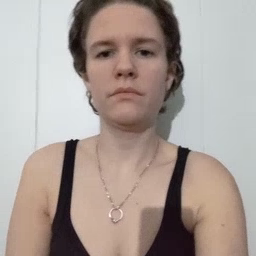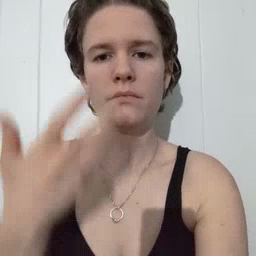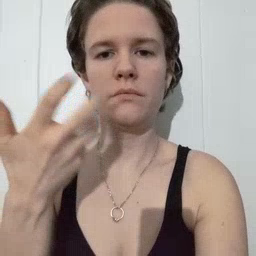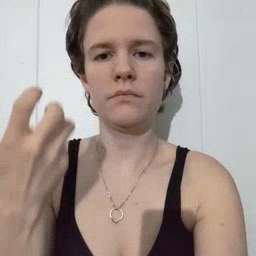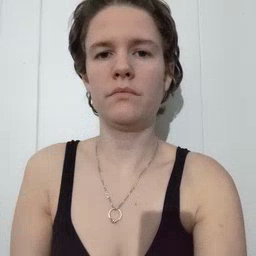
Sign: tiger